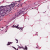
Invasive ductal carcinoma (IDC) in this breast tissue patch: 0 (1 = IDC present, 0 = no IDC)